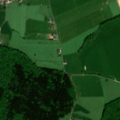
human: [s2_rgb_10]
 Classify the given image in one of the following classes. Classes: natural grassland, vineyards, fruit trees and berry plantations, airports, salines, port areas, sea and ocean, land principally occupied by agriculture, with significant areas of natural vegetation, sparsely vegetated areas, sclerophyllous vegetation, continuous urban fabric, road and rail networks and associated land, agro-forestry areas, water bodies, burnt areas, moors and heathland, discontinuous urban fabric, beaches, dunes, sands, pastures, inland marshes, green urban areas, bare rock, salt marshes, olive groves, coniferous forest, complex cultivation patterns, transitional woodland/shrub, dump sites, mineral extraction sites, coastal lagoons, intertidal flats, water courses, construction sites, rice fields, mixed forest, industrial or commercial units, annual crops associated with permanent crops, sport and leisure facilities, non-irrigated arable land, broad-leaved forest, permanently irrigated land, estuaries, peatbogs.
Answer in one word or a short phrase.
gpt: discontinuous urban fabric, pastures, complex cultivation patterns, land principally occupied by agriculture, with significant areas of natural vegetation, broad-leaved forest, coniferous forest